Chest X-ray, PA view. Patient: 35 years old, sex F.
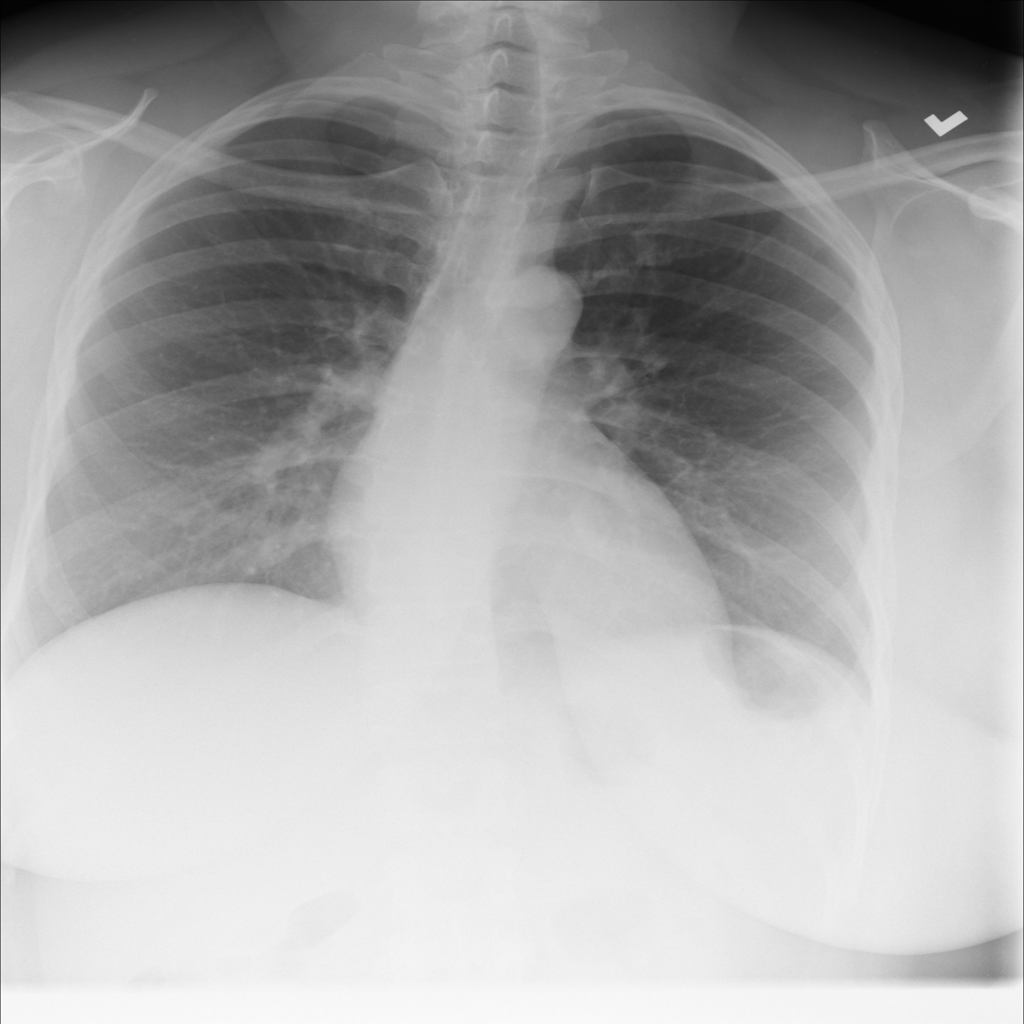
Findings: No Finding